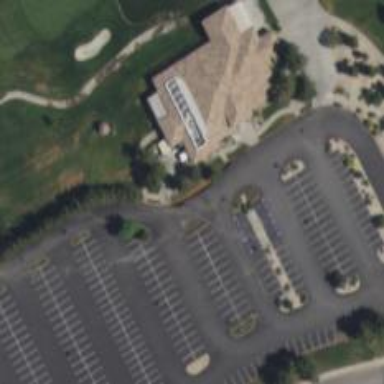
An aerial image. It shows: Building near golf course.